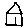
Label: house